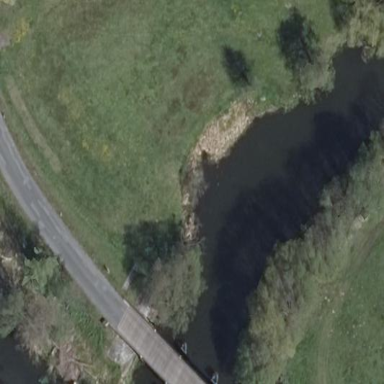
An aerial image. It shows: Oxbow water feature in natural setting.